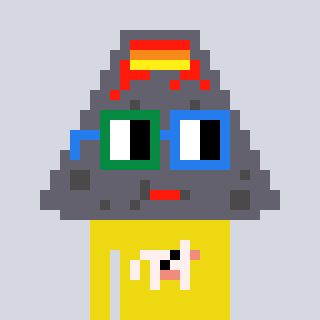
a pixel art character with square green and blue glasses, a volcano-shaped head and a yellow-colored body on a cool background